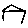
Label: house